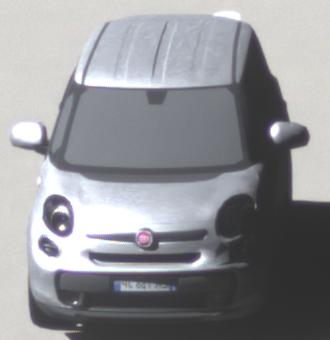
Make: Fiat
Model: 500L 1.4 16V
Detailed model: 500L (199)
Model produced from: 2012/10
Model produced until: 2017/05
Doors: 5
Color: white
Road condition: dry road
Daytime: midday
Contrast: high contrast